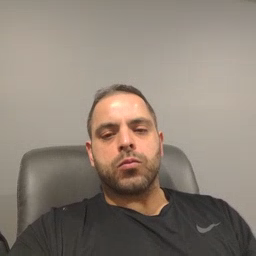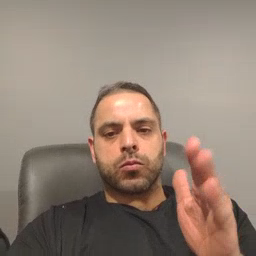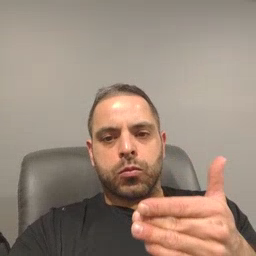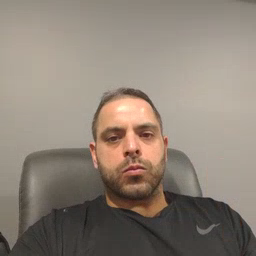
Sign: room